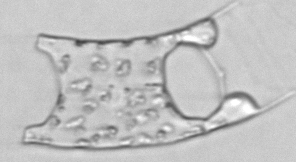
Label: Eucampia